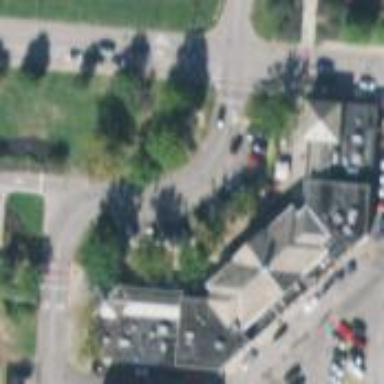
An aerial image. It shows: Commercial building.